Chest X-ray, PA view. Patient: 57 years old, sex F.
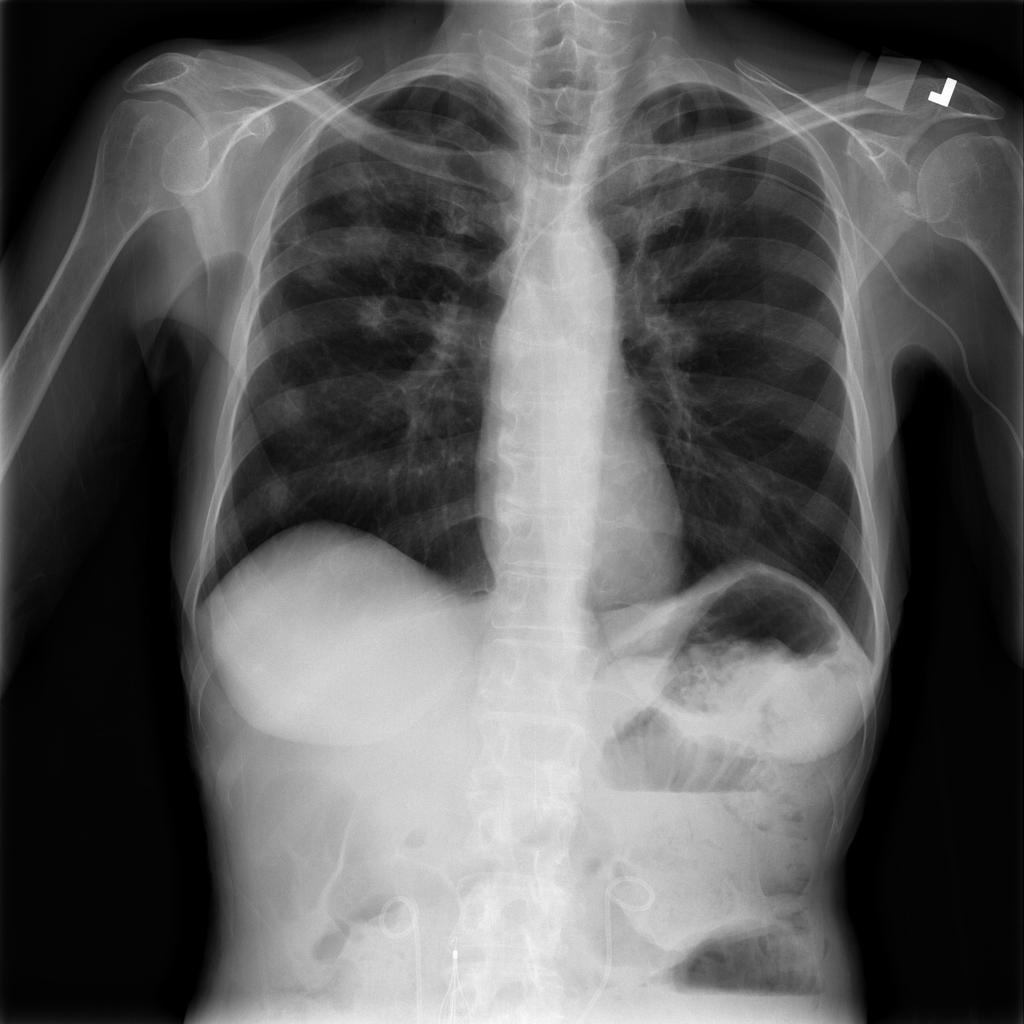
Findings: Nodule